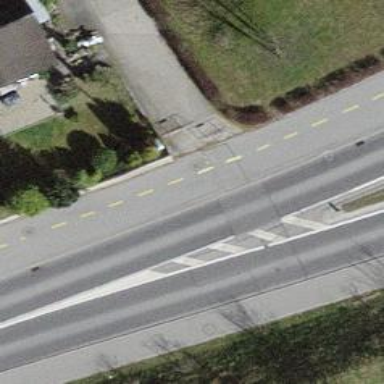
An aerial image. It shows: Cycle barrier.